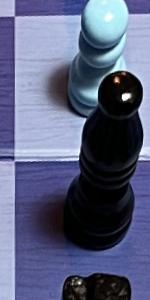
Label: Bishop_Black